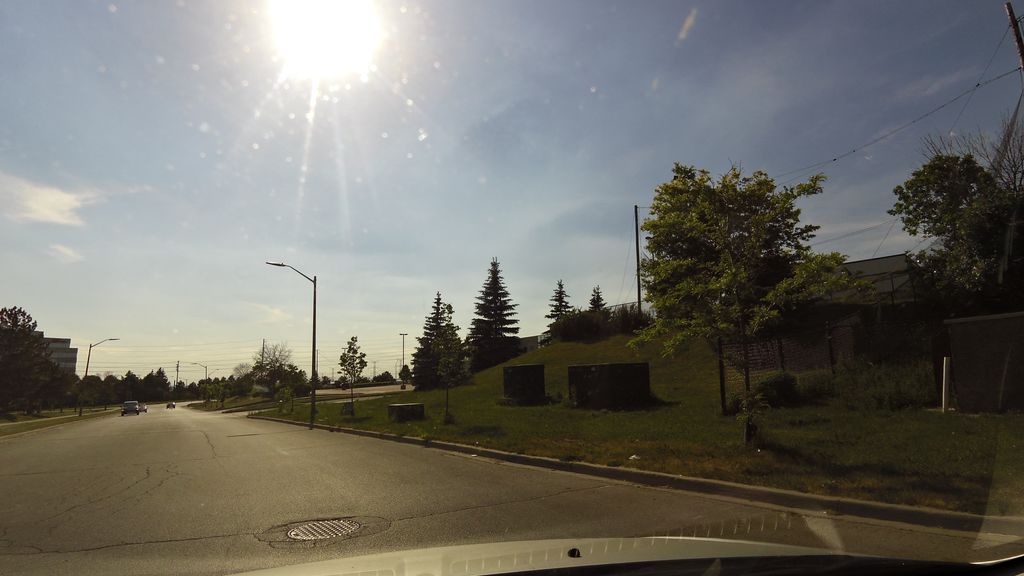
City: toronto